Aerial crown-view tile of a tropical tree (Barro Colorado Island, Panama), acquired 20241216:
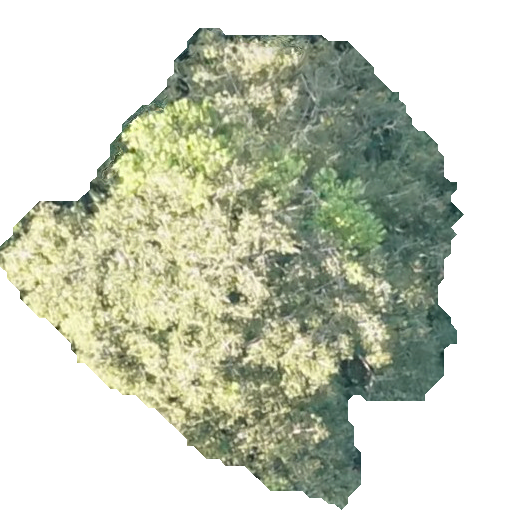
Species: Virola surinamensis
GBIF accepted scientific name: Virola surinamensis
Crown area: 199.738 m²